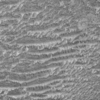
Label: not_dusty